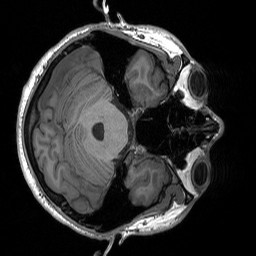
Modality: T1w
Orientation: axial
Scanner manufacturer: siemens
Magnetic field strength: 3 T
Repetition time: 1.76 s
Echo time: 0.0022 s